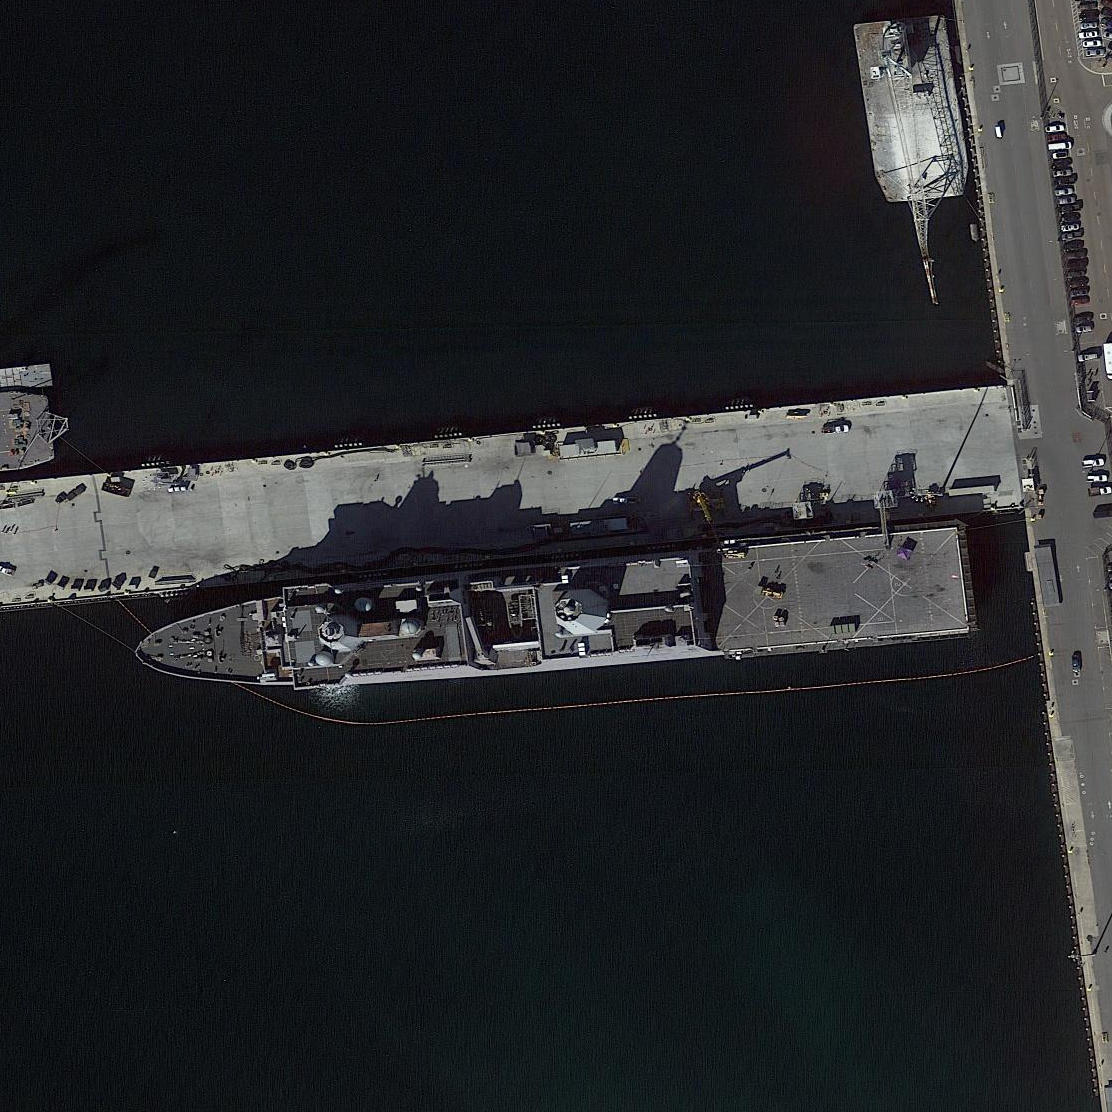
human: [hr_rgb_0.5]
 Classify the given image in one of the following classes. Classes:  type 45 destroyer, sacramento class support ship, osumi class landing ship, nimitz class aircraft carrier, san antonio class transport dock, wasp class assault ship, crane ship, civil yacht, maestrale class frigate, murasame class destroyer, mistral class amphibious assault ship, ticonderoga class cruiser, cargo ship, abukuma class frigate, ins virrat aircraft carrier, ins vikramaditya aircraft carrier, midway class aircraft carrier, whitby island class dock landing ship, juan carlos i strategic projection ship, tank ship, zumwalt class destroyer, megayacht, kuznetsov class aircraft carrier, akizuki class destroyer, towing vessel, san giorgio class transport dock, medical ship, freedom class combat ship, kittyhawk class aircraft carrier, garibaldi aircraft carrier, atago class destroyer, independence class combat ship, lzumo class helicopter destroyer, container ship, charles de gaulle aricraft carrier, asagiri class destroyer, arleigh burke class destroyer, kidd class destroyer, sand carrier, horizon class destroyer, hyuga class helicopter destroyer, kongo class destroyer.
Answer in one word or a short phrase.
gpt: San Antonio class transport dock